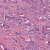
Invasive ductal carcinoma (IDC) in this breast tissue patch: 1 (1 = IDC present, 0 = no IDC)